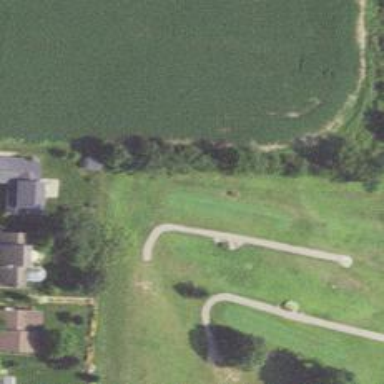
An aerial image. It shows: Service road used as golf cart path.